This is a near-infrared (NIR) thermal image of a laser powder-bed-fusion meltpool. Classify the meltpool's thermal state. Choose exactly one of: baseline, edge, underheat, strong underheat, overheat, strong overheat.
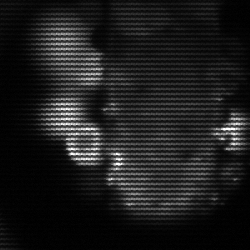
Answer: strong underheat